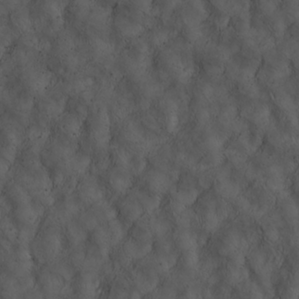
Label: non_frost